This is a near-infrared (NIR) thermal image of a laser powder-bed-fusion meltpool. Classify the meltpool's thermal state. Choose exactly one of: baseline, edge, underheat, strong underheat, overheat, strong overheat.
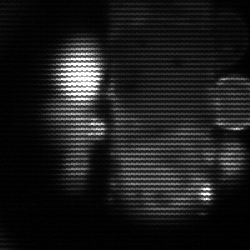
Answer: strong underheat